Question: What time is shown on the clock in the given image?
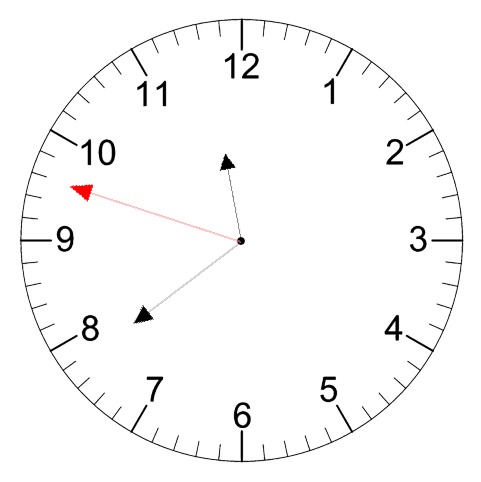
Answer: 11:38:48